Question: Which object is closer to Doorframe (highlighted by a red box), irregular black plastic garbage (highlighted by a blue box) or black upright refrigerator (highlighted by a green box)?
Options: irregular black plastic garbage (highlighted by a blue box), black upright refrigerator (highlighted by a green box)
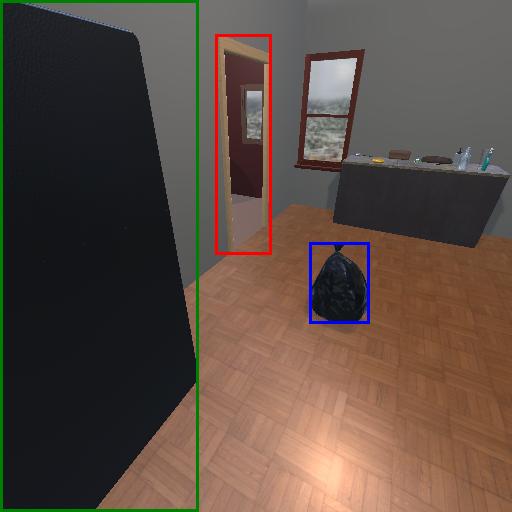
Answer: irregular black plastic garbage (highlighted by a blue box)